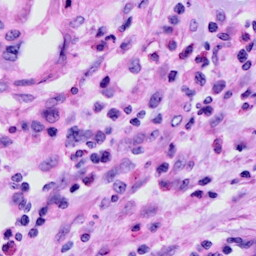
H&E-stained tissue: Cervix